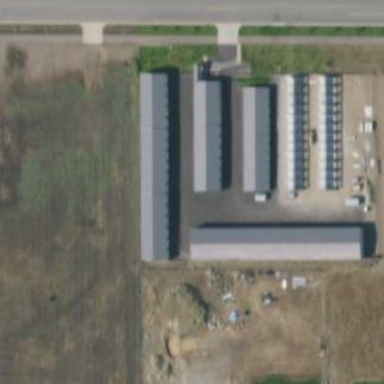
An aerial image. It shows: Commercial area with storage rental shop.